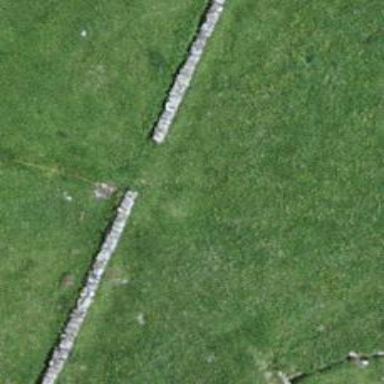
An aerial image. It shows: Wall barrier.